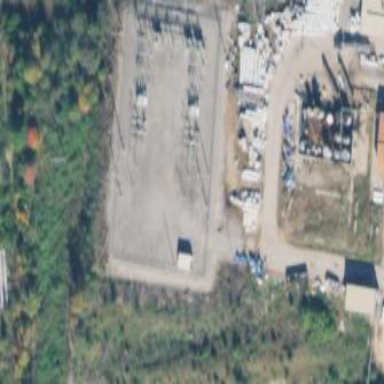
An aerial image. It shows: Power substation.